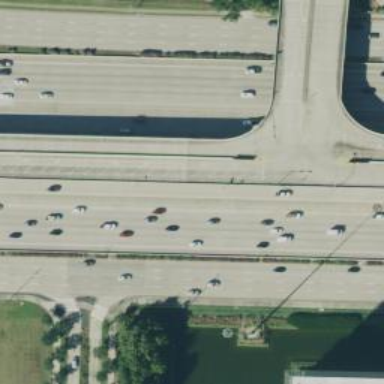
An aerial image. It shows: Viaduct bridge on motorway link.